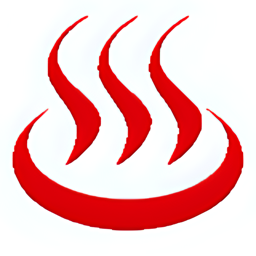
Name: hot springs
Emoji: ♨
Group: Travel & Places
Sub-group: place-other